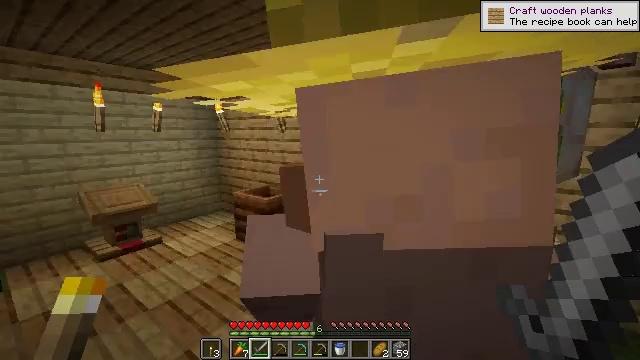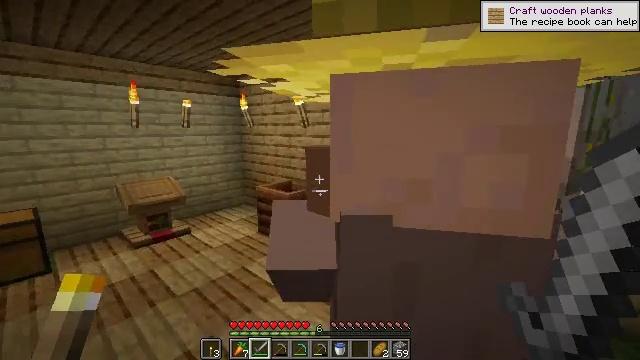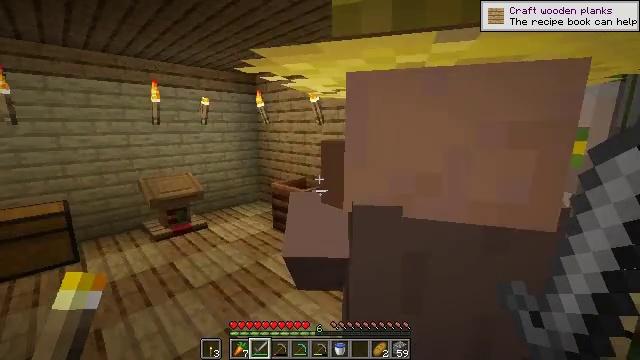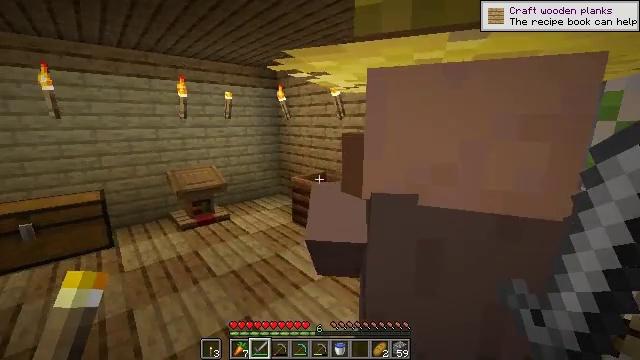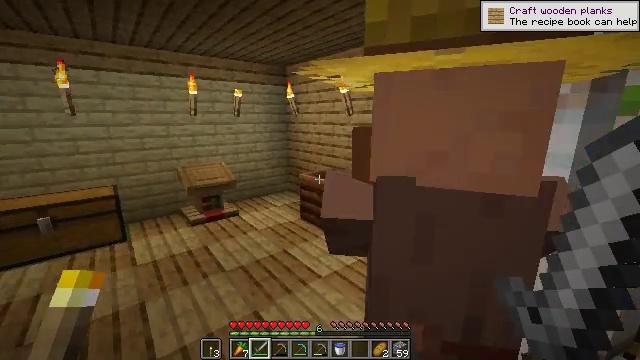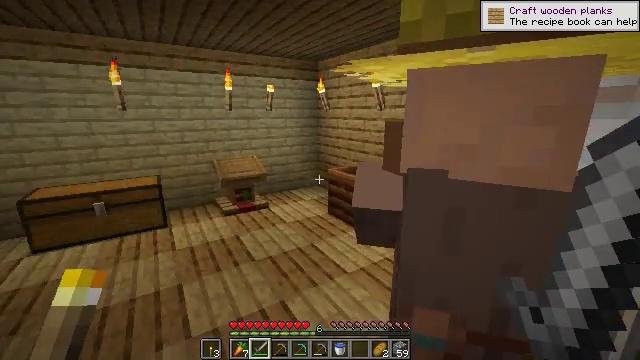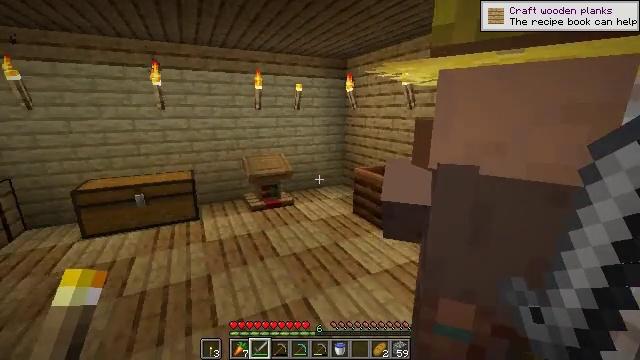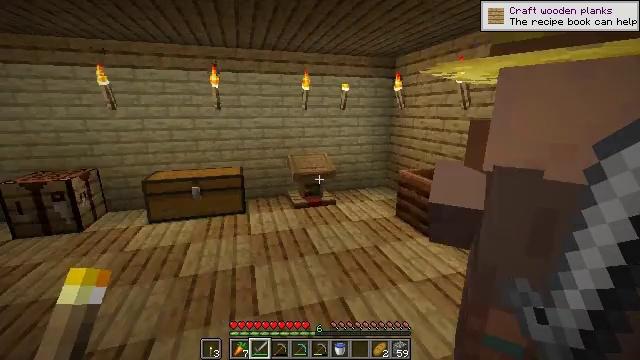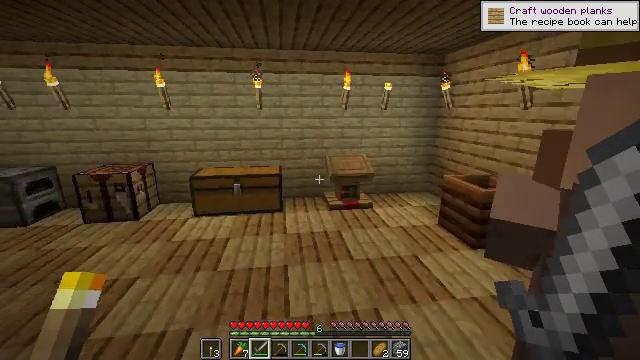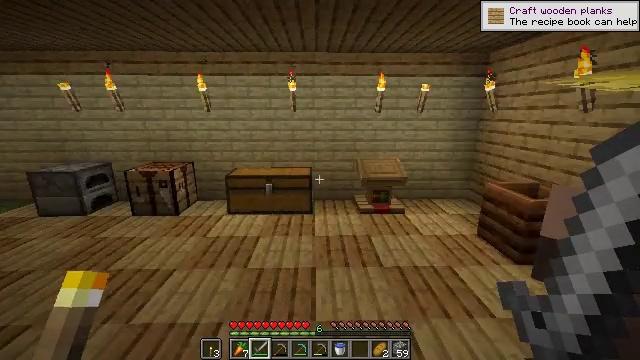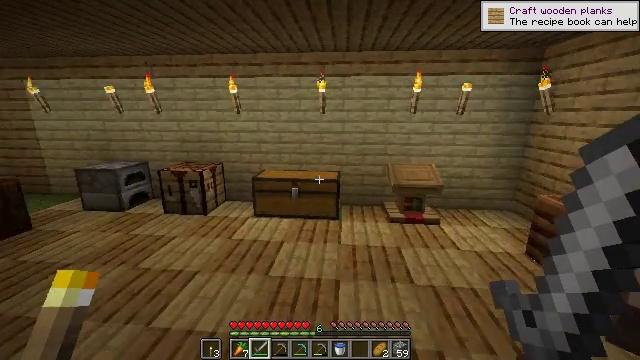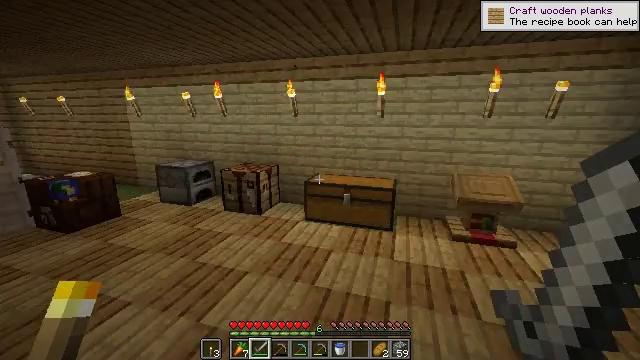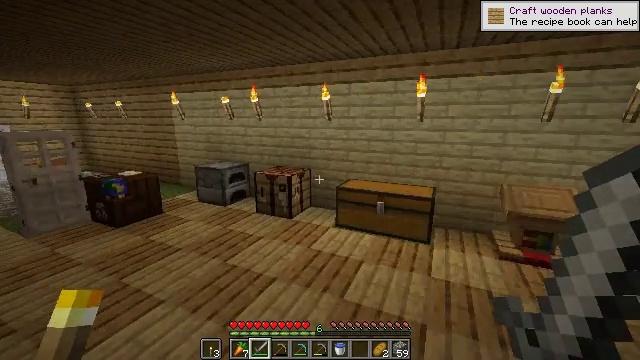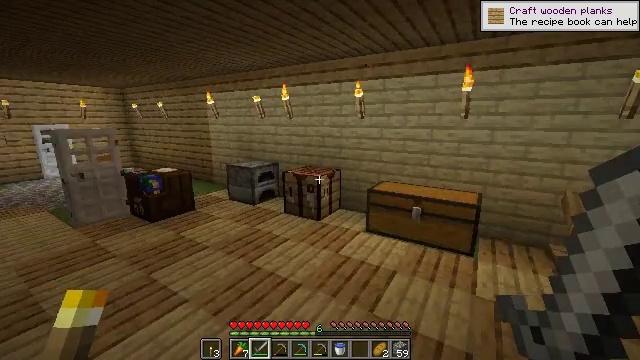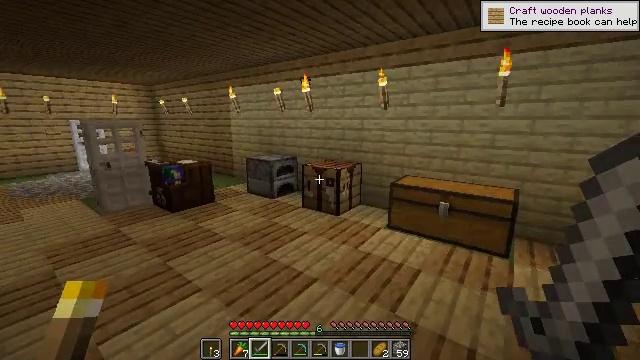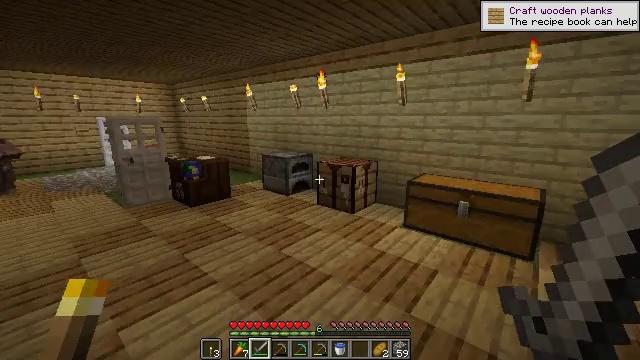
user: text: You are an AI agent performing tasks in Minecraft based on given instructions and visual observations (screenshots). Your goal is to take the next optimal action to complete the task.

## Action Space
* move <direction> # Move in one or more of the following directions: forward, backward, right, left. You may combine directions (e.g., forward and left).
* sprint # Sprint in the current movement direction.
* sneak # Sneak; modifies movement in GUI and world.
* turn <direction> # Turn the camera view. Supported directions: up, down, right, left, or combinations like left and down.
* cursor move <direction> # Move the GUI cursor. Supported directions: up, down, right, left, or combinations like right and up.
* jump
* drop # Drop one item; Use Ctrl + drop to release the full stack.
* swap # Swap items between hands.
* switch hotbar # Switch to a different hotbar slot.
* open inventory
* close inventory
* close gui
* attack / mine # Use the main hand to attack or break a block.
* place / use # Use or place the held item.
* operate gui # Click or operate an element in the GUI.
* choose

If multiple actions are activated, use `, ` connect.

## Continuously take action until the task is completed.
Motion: motion action
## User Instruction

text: Remove a bread from the inventory.
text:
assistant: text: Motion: turn left
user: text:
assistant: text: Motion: turn left
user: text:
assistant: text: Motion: turn left and down
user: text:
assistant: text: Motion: turn left
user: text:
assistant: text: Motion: turn left and down
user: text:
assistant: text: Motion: turn left
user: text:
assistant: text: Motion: turn left
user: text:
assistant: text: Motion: move forward, turn left
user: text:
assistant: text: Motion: move forward, turn left
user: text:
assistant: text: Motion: move forward, turn left
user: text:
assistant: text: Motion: move forward, turn left
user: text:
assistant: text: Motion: move forward, turn left
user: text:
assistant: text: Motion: move forward, turn left
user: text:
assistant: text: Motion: move forward, turn left
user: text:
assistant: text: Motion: move forward, turn left
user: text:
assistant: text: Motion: move forward, turn left
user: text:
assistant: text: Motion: move forward, turn left
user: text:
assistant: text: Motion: move forward, turn left
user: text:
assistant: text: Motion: move forward, turn left and up
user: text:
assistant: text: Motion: move forward
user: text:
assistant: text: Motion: move forward
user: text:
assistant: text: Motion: move forward
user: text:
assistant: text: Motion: move forward
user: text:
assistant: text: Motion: move forward
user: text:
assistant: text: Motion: move forward
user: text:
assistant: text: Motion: move forward, turn down
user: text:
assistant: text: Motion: move forward, turn left
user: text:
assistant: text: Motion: move forward, turn left
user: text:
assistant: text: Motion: move forward, turn left
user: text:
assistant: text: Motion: move forward, turn left